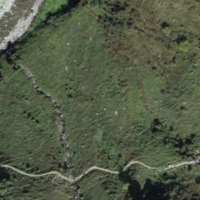
EUNIS habitat code: 26
Species observed at this site:
Campanula barbata